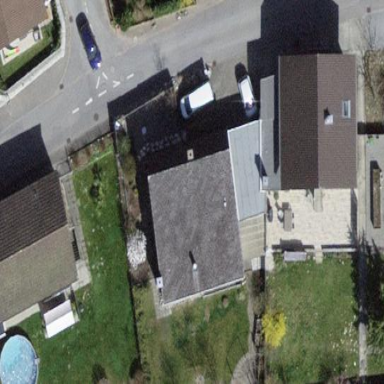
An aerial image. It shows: Building with flat roof.